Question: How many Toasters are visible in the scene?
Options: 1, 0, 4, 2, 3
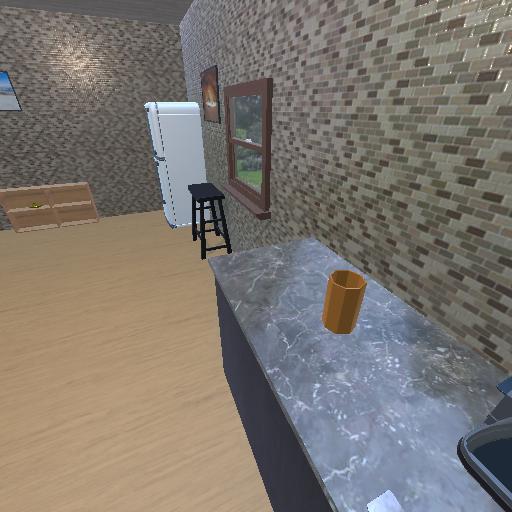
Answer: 1